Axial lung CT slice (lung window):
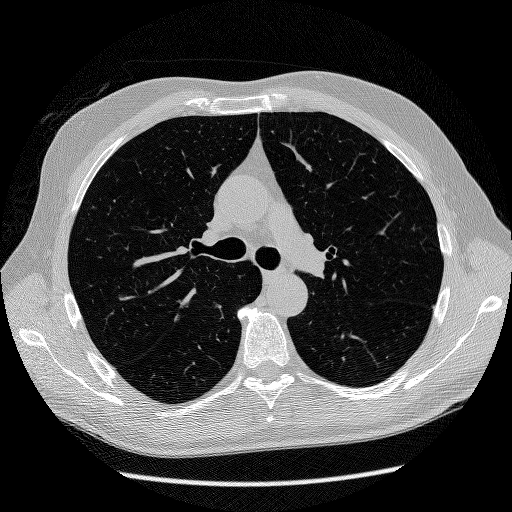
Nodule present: no